Interaction volume radius: 5 \u00c5
Interaction volume height: 20 \u00c5
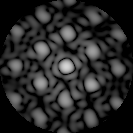
Disorder parameter: 0.3137